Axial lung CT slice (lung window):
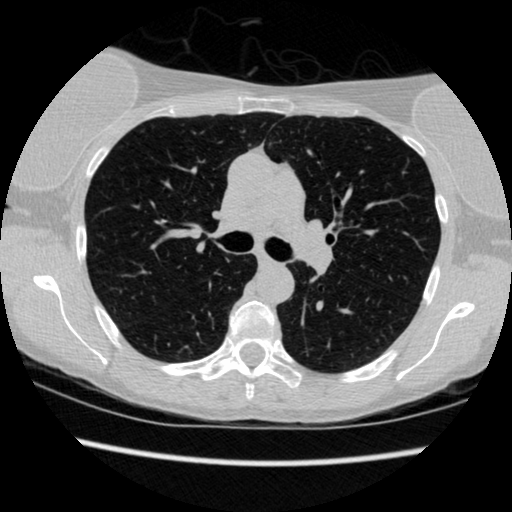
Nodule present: no